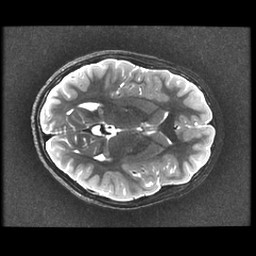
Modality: T2w
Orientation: axial
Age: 11
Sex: female
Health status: ill
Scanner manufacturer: ge
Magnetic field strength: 3 T
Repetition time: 7.5 s
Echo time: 0.1015 s